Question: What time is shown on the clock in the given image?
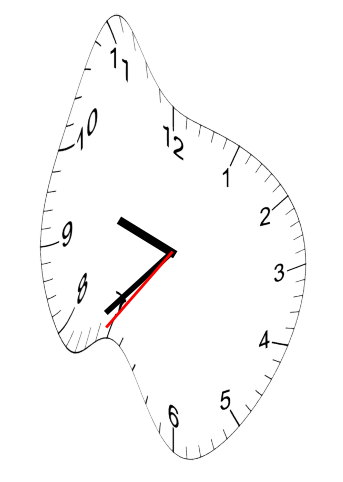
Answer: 09:37:36